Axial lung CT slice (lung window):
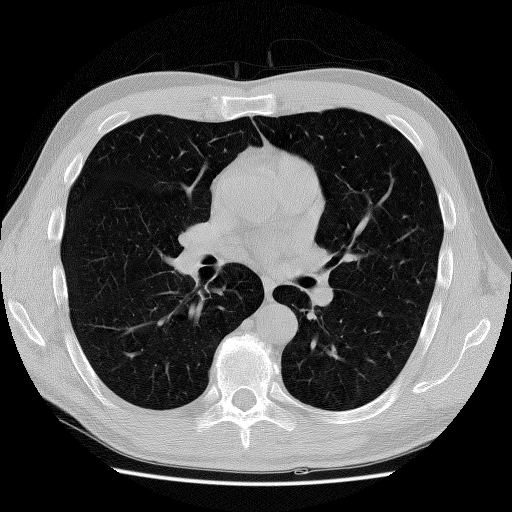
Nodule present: no